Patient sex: F
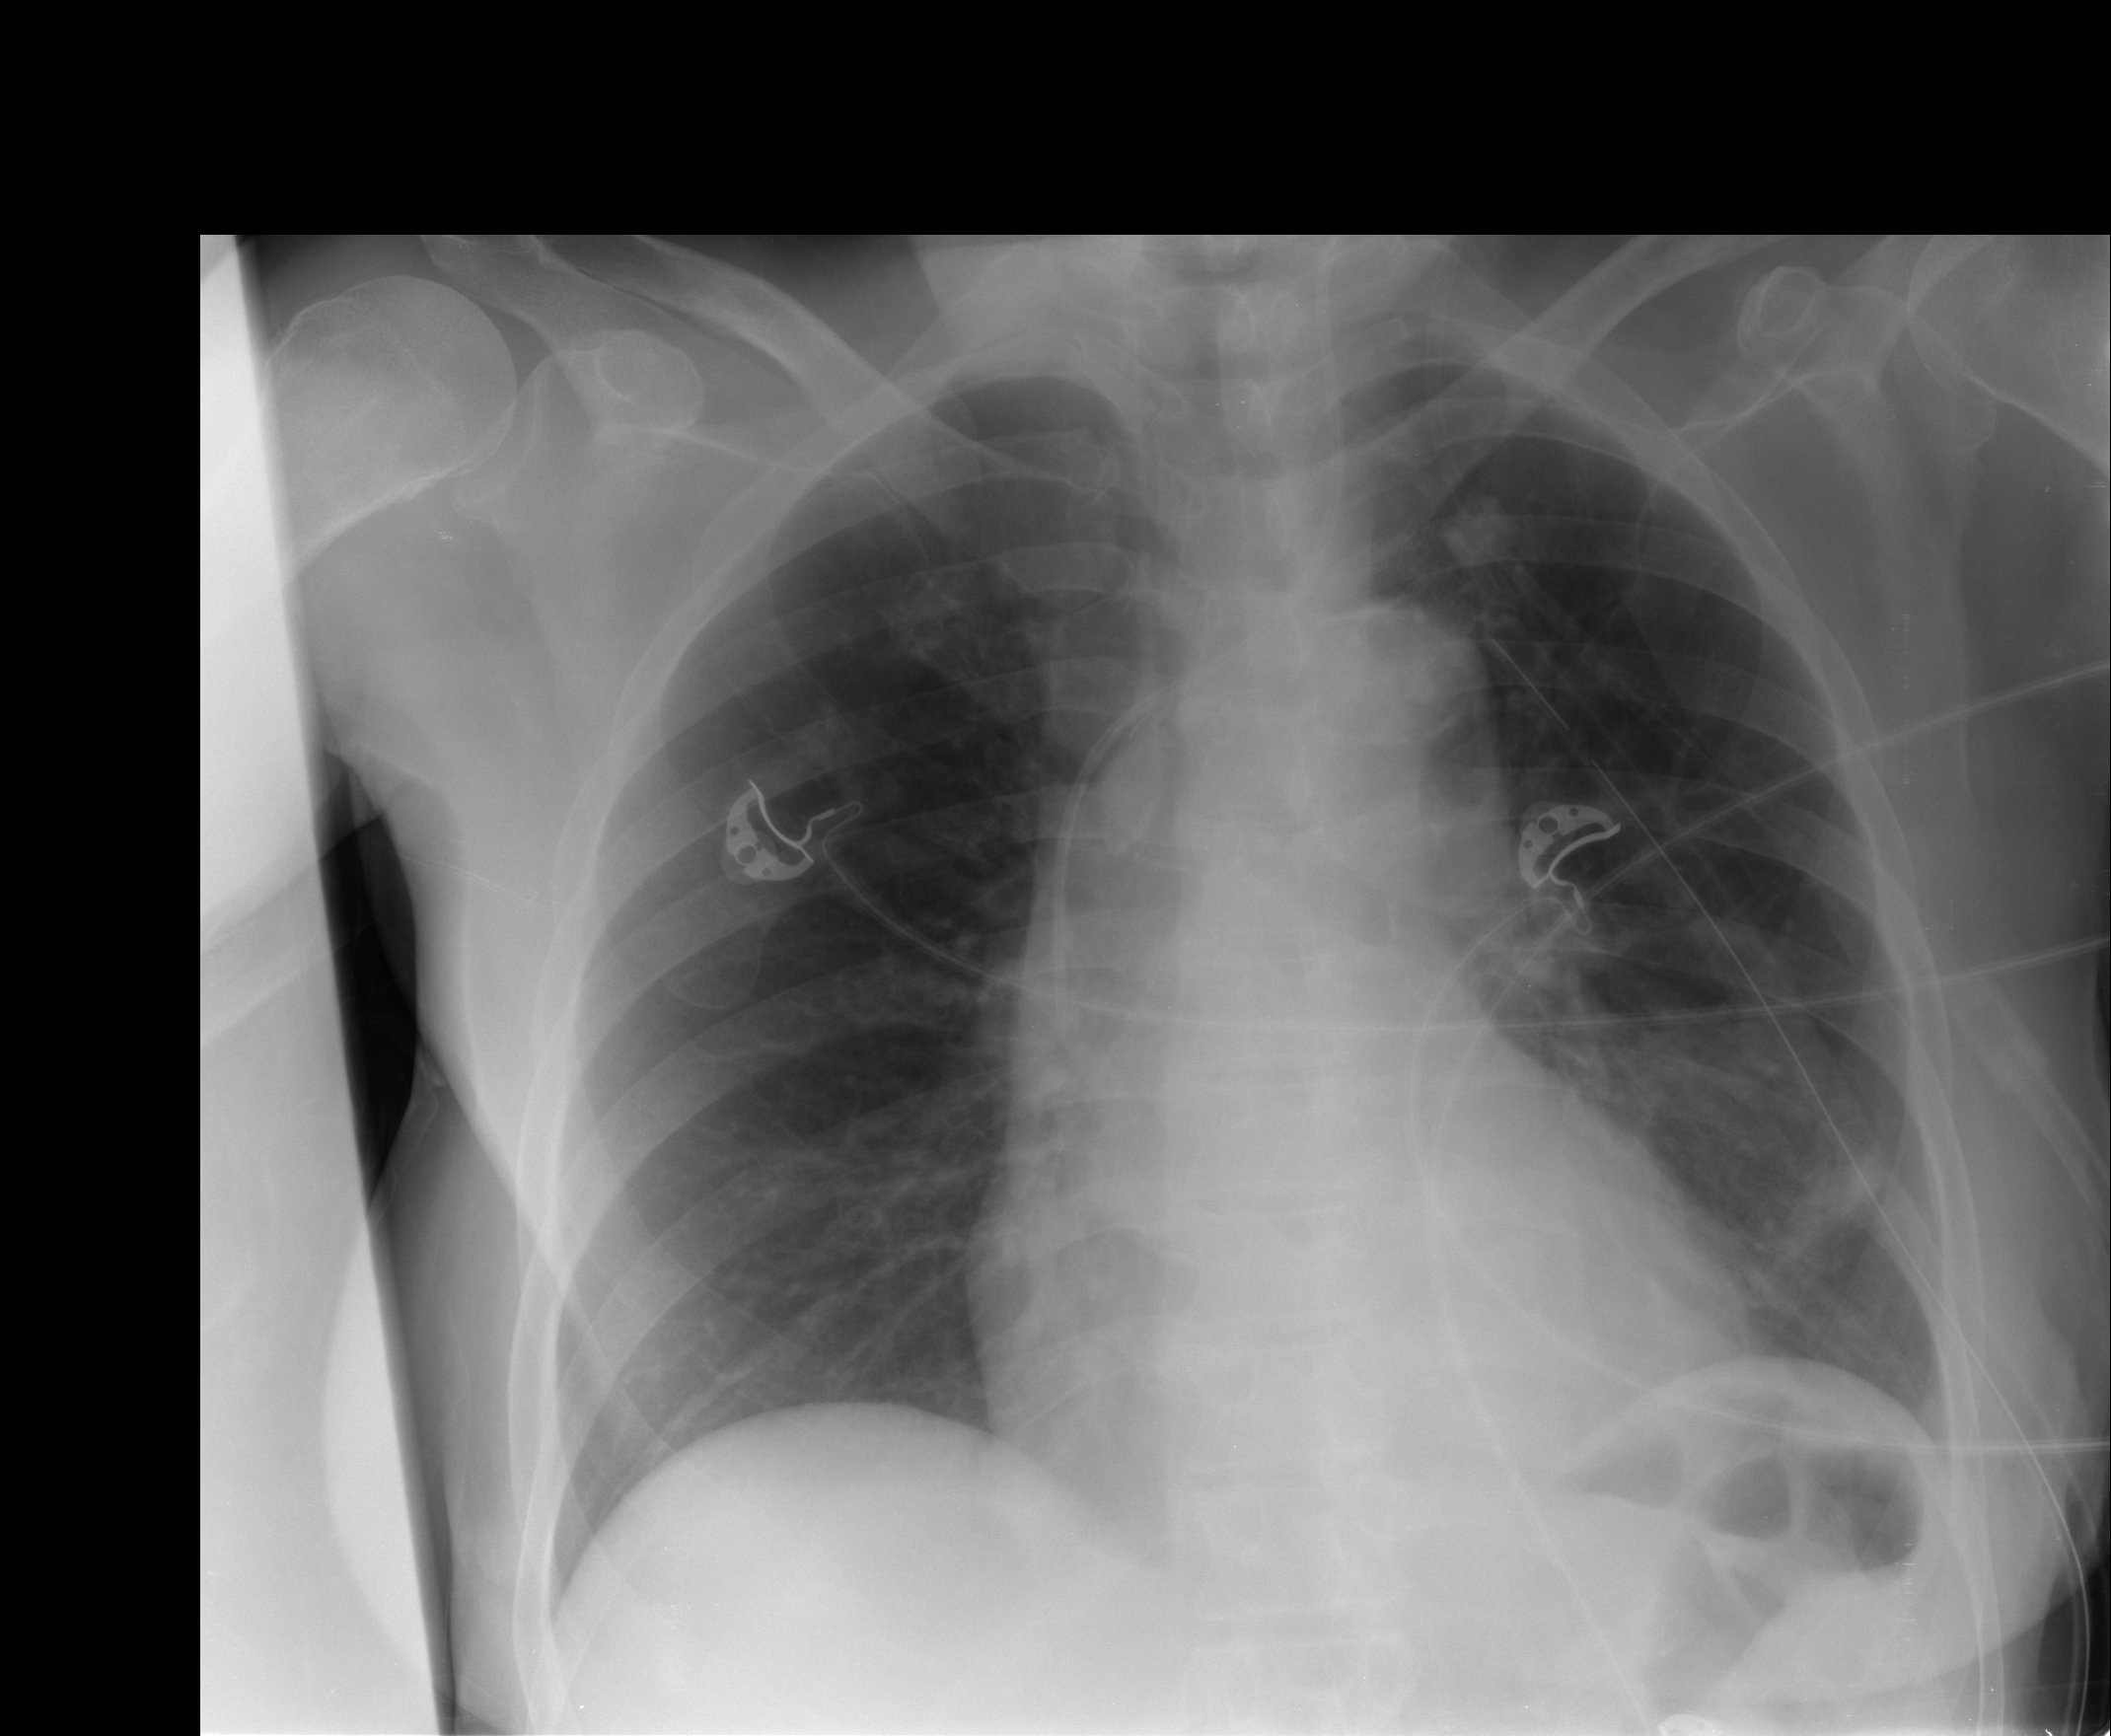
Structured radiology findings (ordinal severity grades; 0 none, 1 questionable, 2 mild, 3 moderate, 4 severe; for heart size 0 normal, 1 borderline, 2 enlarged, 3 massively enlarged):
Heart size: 0
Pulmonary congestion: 0
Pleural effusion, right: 0
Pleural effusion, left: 0
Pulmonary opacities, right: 0
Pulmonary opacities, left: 0
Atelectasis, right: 0
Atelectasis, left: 2